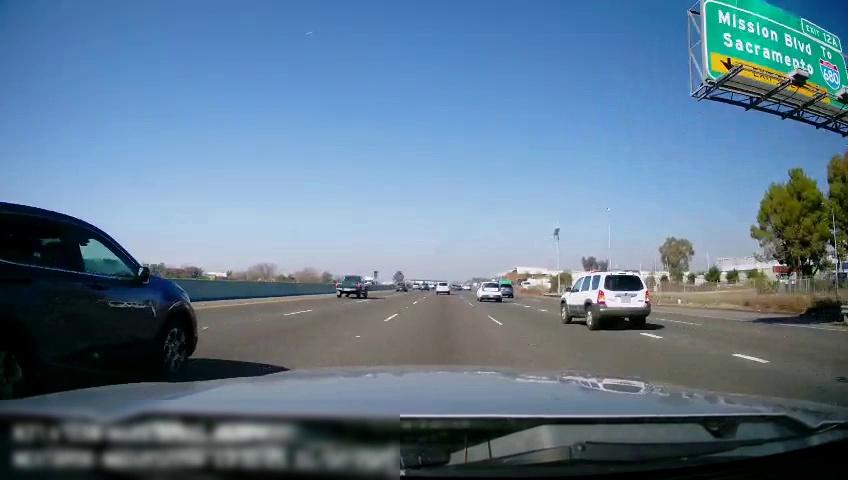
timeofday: Day
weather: Sunny
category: Drivable Space
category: Vehicles | Truck
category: Vehicles | SUV
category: Vehicles | Car
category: Vehicles | SUV
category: Vehicles | Car
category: Vehicles | Truck
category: Vehicles | SUV
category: Vehicles | SUV
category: Lanes | Current Lane
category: Lanes | Current Lane
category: Lanes | Alternate Lane
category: Lanes | Alternate Lane
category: Lanes | Alternate Lane
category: Lanes | Alternate Lane
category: Lanes | Alternate Lane
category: Traffic | Signs
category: Traffic | Signs